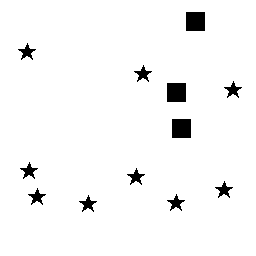
Squares: 3
Triangles: 0
Stars: 9
Total shapes: 12